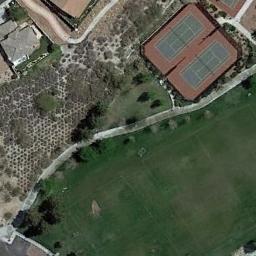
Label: tennis_court